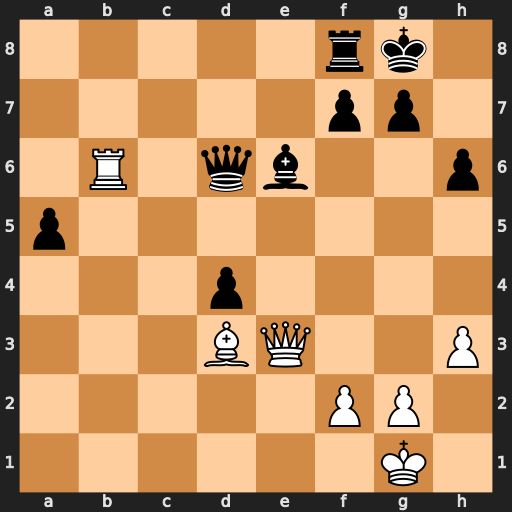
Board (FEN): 5rk1/5pp1/1R1qb2p/p7/3p4/3BQ2P/5PP1/6K1
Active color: w
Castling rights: -
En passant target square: -
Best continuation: Qe4 f5 Qxe6+ Qxe6 Rxe6